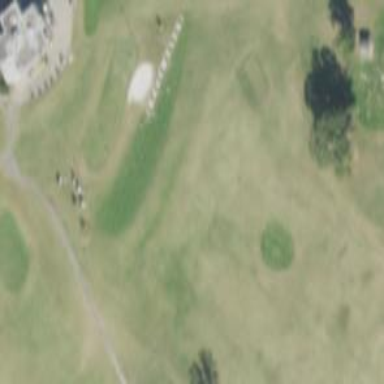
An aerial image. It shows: Golf tee.